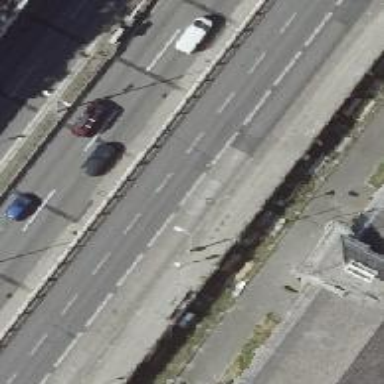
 there is bus lane and shared bus and cycle lane."